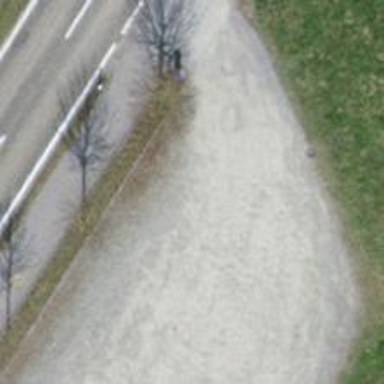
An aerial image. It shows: Asphalt parking aisle designated as service road.